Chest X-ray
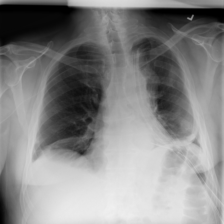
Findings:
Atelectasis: negative
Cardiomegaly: negative
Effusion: negative
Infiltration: negative
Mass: negative
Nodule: negative
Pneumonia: negative
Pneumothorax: negative
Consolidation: negative
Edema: negative
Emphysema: negative
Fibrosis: negative
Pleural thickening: negative
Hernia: negative